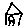
Label: house